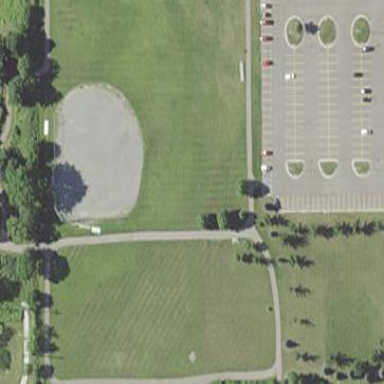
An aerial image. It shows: Baseball pitch with fine gravel surface.